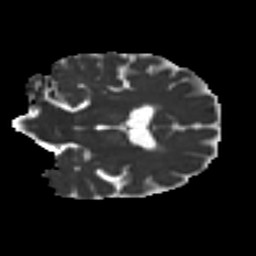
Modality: MD
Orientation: coronal
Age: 58
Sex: female
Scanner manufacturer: ge
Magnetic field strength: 3 T
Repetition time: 7.8 s
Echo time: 0.0613 s